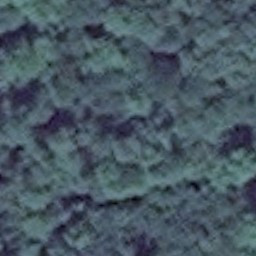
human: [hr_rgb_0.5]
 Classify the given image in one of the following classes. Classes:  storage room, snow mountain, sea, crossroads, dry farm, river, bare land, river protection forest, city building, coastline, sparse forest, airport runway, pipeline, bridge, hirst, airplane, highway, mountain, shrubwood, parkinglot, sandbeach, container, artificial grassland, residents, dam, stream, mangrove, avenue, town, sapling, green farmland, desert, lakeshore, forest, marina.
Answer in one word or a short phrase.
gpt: forest